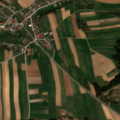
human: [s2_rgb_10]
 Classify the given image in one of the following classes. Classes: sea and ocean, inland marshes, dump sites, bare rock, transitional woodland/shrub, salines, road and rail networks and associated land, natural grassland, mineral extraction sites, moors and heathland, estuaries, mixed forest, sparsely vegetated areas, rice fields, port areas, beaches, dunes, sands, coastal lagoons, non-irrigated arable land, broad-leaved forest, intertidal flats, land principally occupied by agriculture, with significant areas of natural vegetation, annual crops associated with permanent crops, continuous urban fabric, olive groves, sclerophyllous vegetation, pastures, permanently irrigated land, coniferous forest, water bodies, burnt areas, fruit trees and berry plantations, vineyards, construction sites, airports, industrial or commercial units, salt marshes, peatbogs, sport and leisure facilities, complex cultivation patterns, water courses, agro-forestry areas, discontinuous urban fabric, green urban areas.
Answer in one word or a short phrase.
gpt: discontinuous urban fabric, non-irrigated arable land, pastures, land principally occupied by agriculture, with significant areas of natural vegetation, coniferous forest